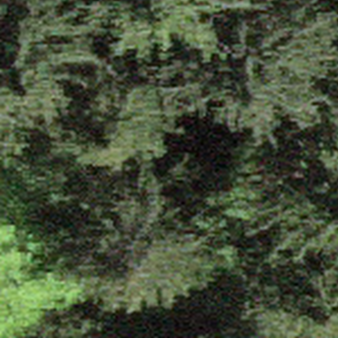
Label: other